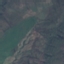
Land use / land cover: HerbaceousVegetation